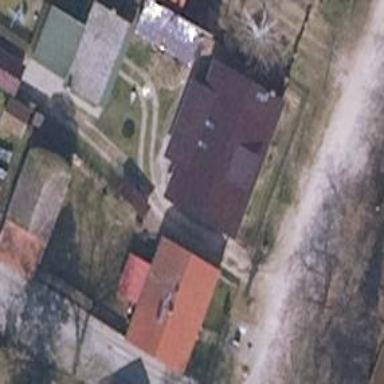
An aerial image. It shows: Semidetached house.